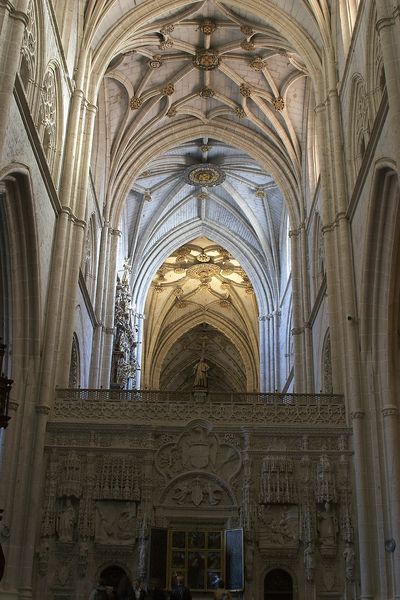
Titel: Kathedrale San Antolin in Palencia
Standort: Palencia, San Antolin (EU - E)
Schlagwörter: weiß, fenster, grau, licht, marmor, pfeiler, säule, säulen, muster, stein, innenraum, kirche, figur, gold, decke, gotik, skulptur, relief, schiff, bogen, ornamente, stuck, hoch, foto, gewölbe, stern, dom, rippen, altar, kathedrale, kapitell, portal, schlussstein, wappen, kirchenschiff, kreuzrippen, lettner, dienste, gotisch, obergaden, spitzbogen, untersicht, gothik, rosetten, masswerk, romanisch, biforium, grate, sterngewölbe, schlusstein, orthodox, pfeilerbündel, gewölbedienste